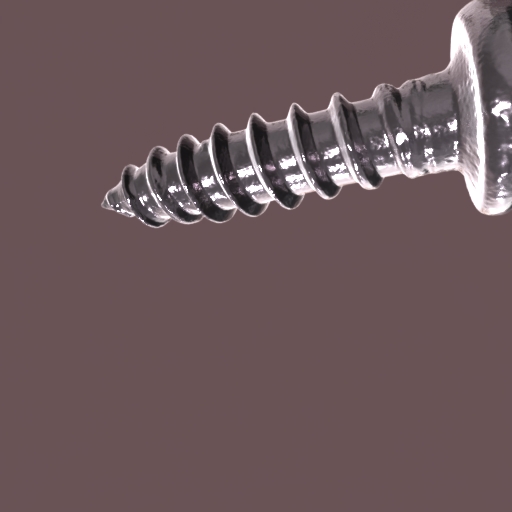
Label: screw